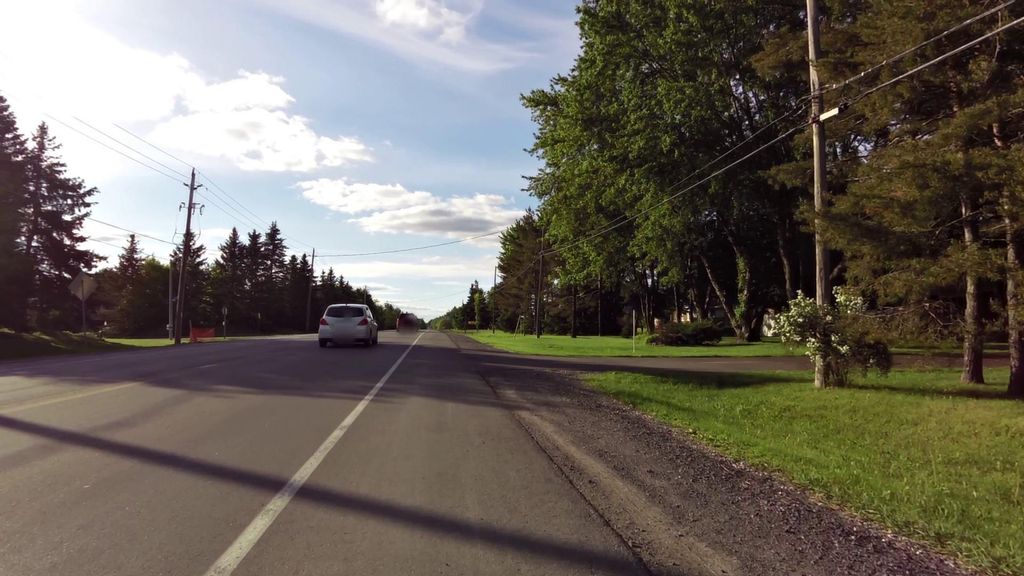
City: ottawa-gatineau